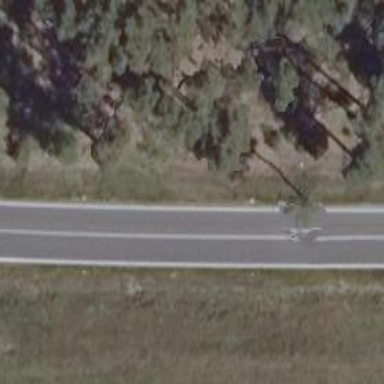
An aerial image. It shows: Secondary road with asphalt surface.